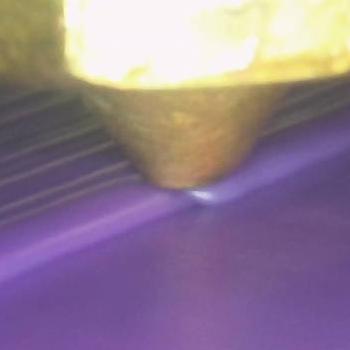
Flow rate: 265%